Question: Im not sure if the title fully explains what I am after here so let me try explain in a little more detail...
I need to be able to create an table that displays this...

<URL>
Tables:
1. Items (every time this item was installed and removed)
2. Supplier (Every time the supplier was used with the item)
3. Rate (rate for the supplier)
It needs to be able to:
1. Get the ranges in the period selected
2. Get the earliest date from the tables as the start date
3. Get the latest date
If the start dates are all before the start period and all the end dates are after the end period then it will be a simple single line. But any dates that start or end in the middle of the period then set relevant dates for that line and get the next start date after previous line end.
I have done the entire program using Linq apart from this and I have something that looks like it works but Im really not happy with the way Iv done it.
My questions are... whats an elegant way of dealing with these dates? And should I be using C# or SQL Server for best result?
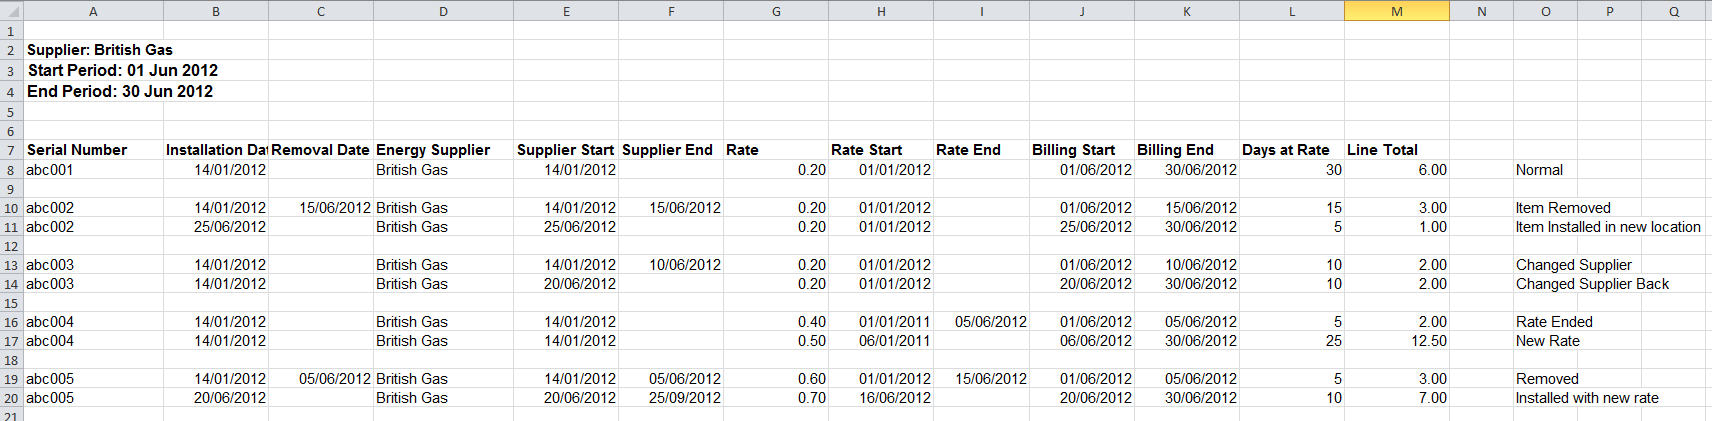
Answer: first glade to see someone working at energy management industry.
Unfortunately, I don't quite understand your question, however, my suggestion is:
"Move the generate/retrieve data logic down a layer"
The performance: SQL Server > .Net > LINQ
The functionality of LINQ is very limited and not easy to deal with.
Have you tried to use SQL Stored Procedure to bring back a set of data?
Functions inside SQL Query like 'case statement' and 'min group by' can easily solve your problem.
In this case, SQL Server will bring back intended data to C#, then C# just need a way to present these data.